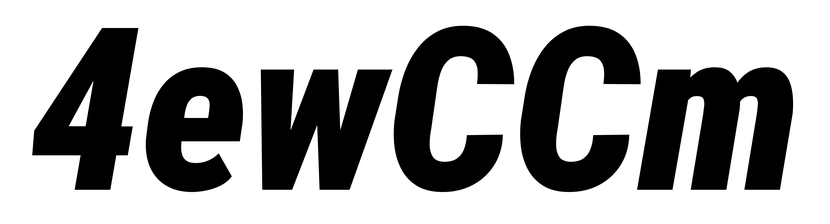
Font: Roboto-Italic_Condensed_Black_Italic